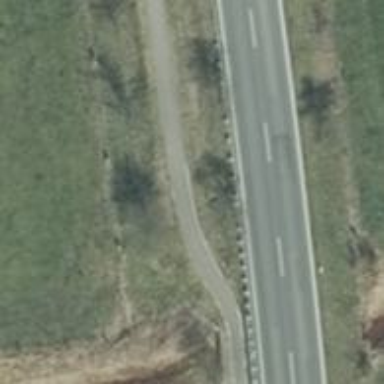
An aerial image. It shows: Asphalt cycleway.